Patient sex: F
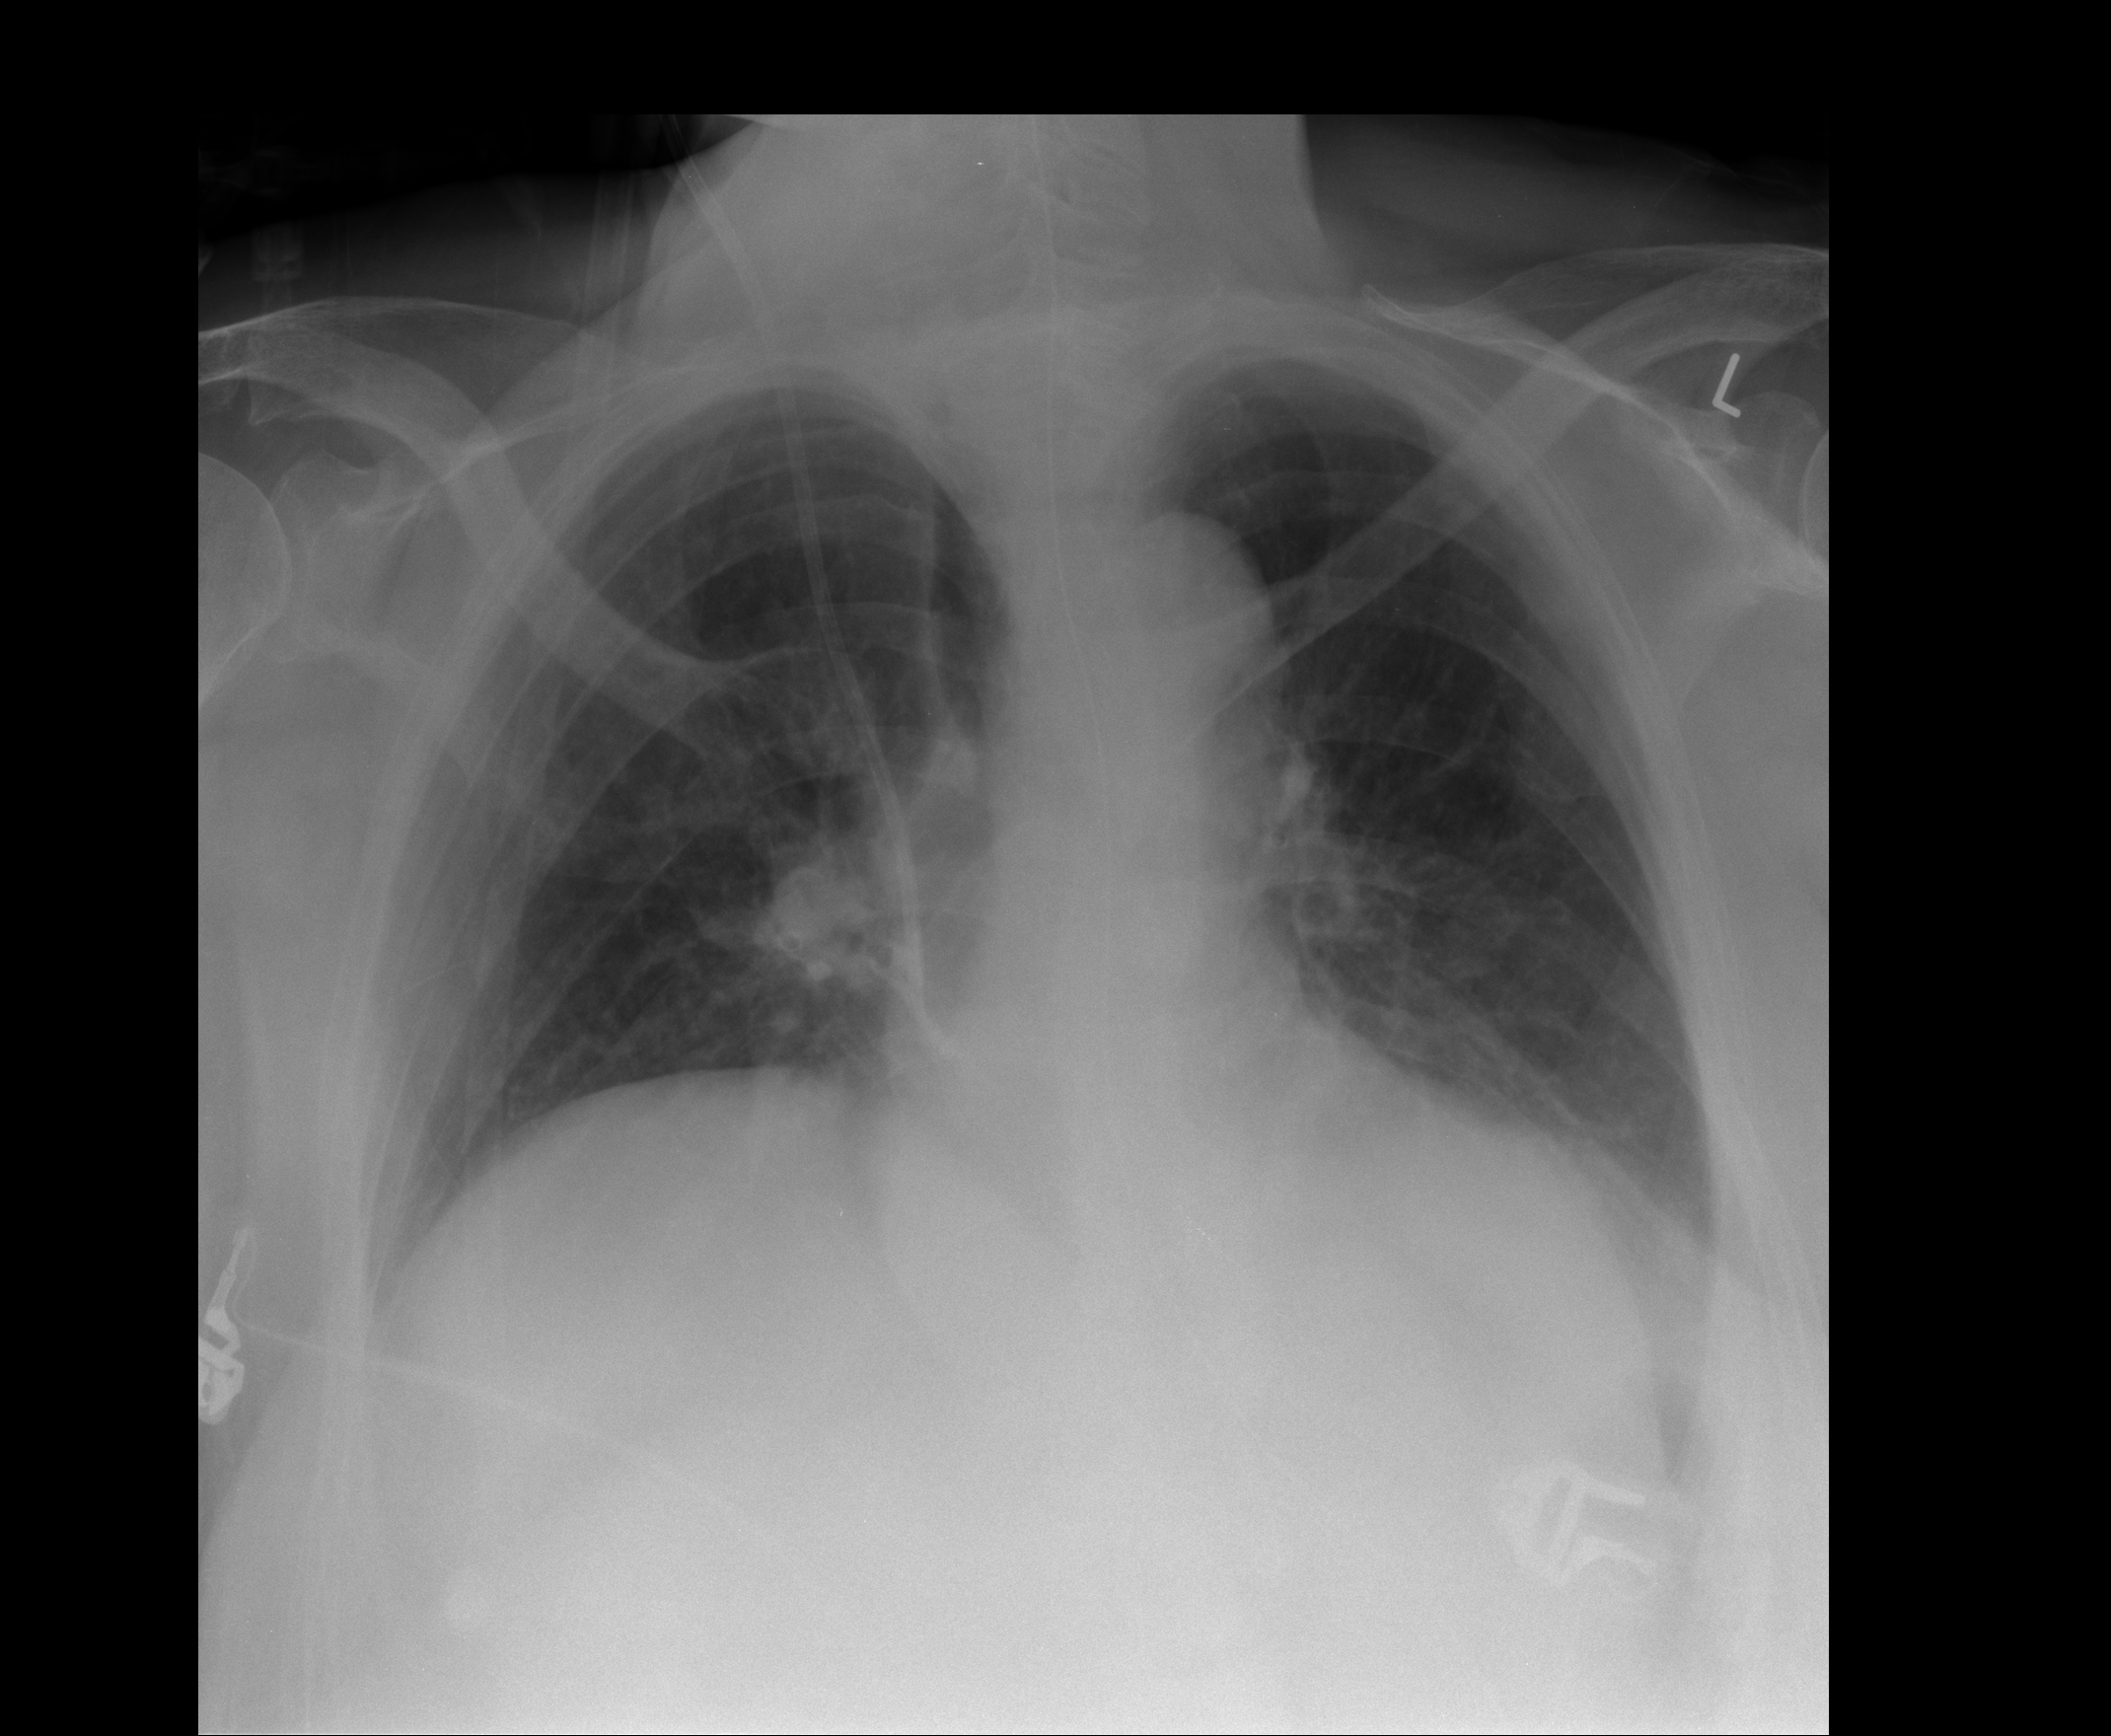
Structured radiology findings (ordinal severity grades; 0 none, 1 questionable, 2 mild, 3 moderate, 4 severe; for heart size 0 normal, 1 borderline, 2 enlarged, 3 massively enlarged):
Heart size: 1
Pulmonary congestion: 1
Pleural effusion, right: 0
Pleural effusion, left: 0
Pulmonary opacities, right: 0
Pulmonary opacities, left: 0
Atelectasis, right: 0
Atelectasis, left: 2